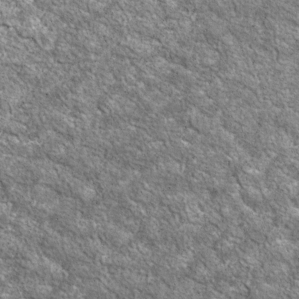
Label: non_frost